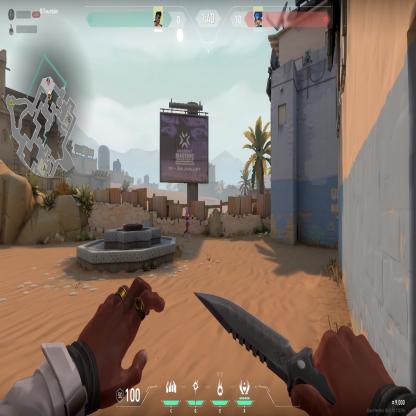
Label: enemy